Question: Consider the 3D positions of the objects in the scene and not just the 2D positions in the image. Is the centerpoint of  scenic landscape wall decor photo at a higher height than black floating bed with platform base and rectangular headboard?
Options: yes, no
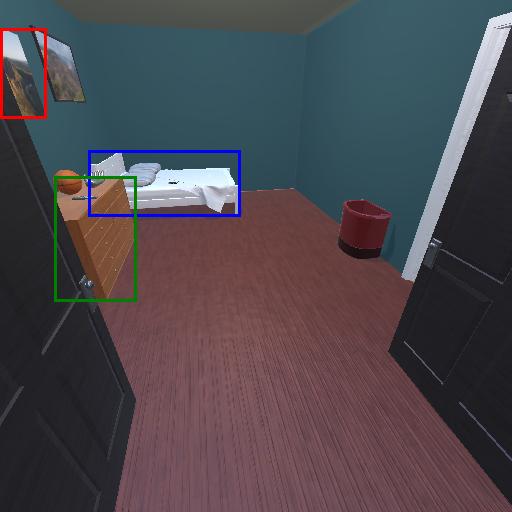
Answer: yes